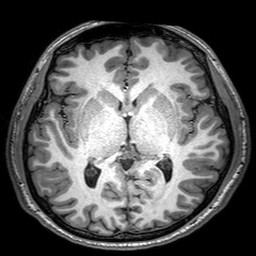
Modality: T1w
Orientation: coronal
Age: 19
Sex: male
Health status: healthy
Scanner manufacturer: philips
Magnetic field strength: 3 T